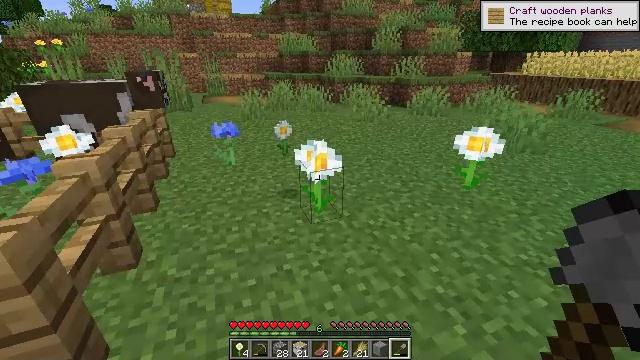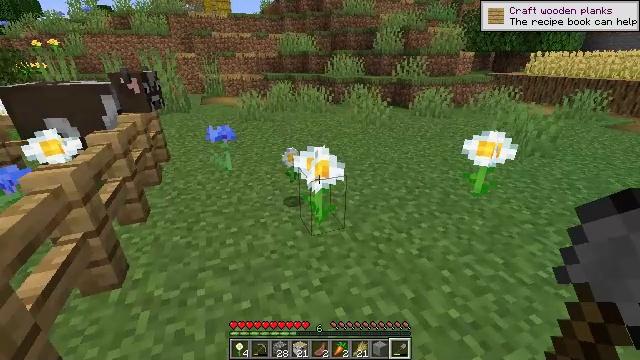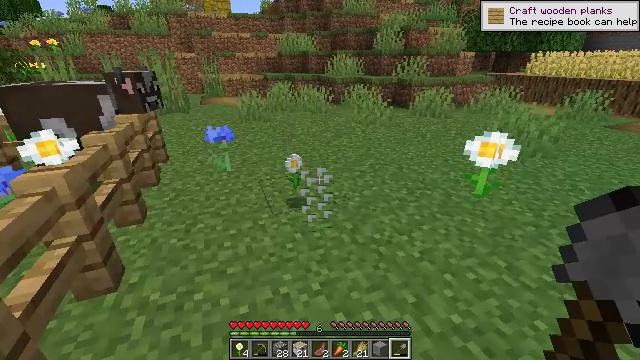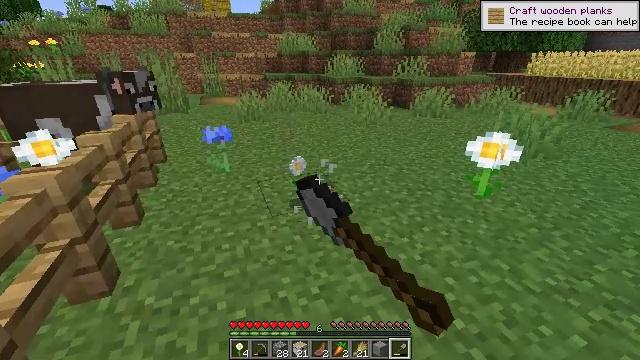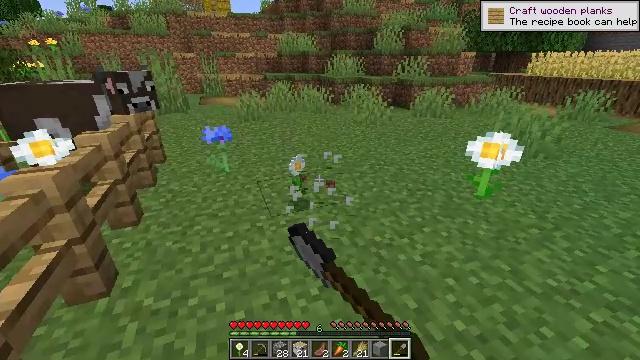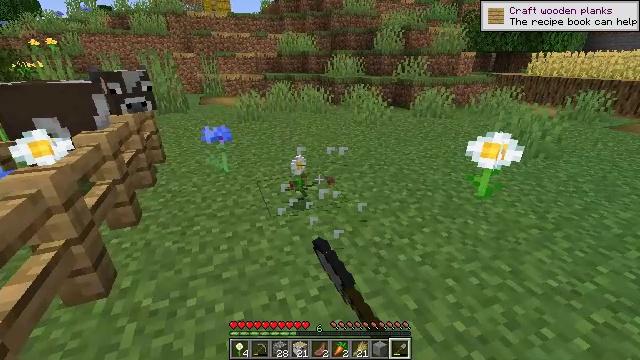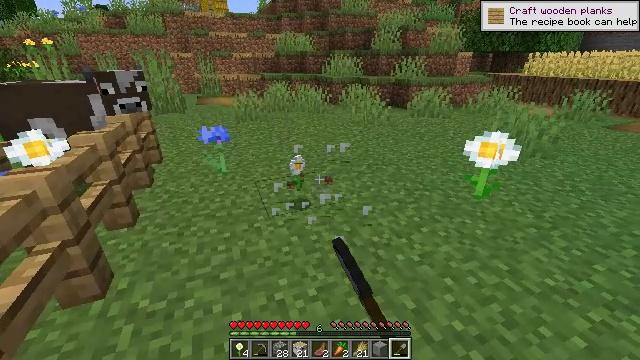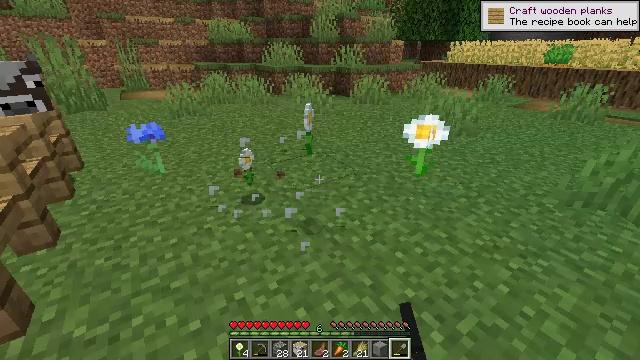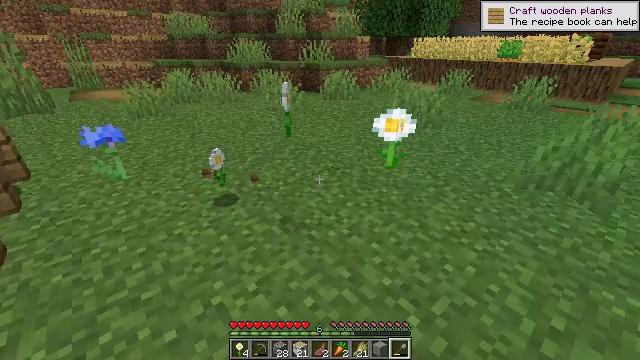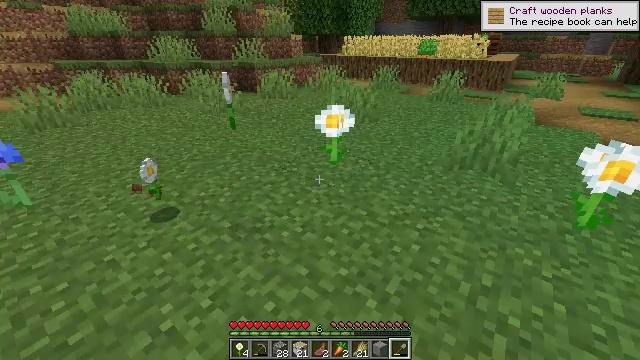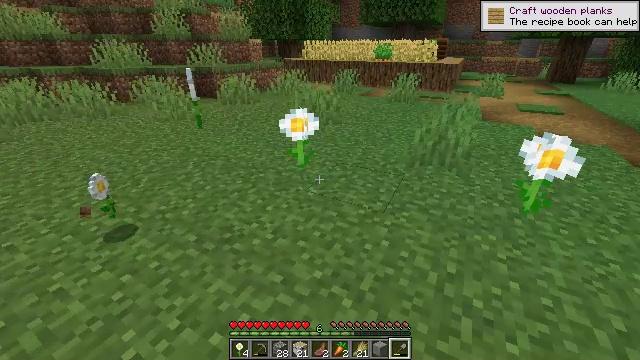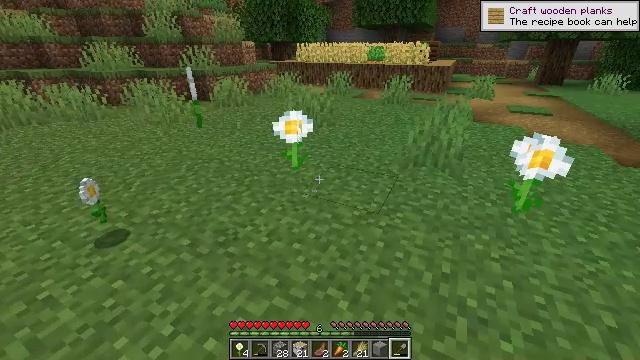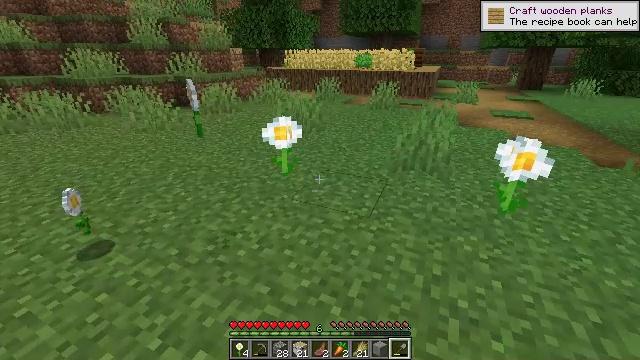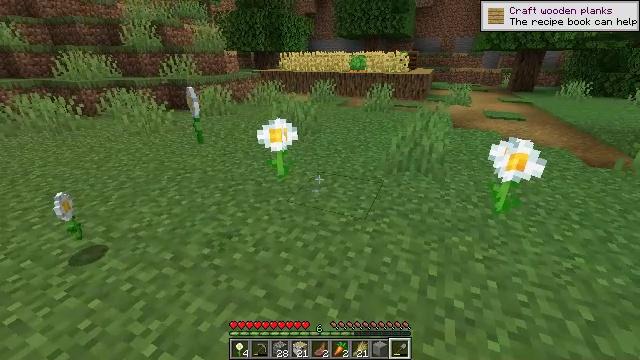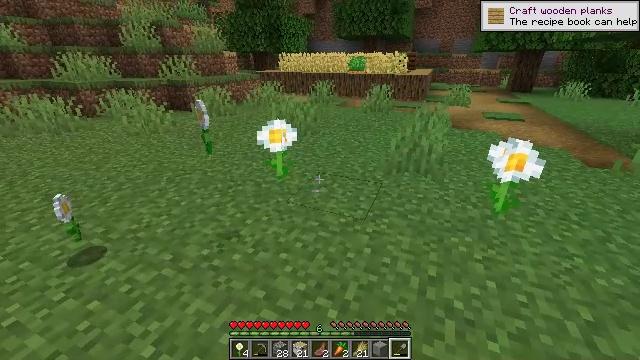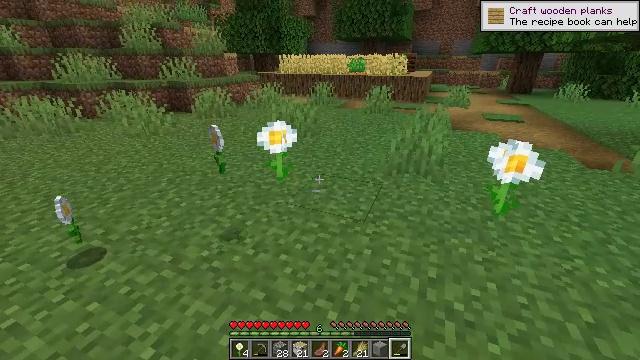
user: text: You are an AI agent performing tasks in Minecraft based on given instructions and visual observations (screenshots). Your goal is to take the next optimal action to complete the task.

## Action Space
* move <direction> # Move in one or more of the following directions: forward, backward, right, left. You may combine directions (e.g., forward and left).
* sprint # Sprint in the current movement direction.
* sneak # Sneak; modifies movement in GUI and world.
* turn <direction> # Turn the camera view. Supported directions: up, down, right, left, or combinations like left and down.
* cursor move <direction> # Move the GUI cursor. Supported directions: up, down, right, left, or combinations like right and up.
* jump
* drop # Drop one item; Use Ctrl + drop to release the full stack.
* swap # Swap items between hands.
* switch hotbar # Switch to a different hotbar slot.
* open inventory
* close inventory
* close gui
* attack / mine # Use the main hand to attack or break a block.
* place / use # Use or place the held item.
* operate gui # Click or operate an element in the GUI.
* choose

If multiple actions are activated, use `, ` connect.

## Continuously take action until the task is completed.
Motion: motion action
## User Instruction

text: Break the oxeye daisy to gather it.
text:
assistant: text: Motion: no_op
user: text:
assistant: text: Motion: attack / mine
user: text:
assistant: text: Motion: attack / mine
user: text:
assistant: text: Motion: attack / mine
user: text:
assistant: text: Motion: attack / mine
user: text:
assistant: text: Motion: no_op
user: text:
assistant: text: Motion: turn right and down
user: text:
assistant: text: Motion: turn right
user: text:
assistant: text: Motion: turn right
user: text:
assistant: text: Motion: turn right
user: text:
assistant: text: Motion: turn right
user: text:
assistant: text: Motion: turn right and up
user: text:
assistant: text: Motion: turn right
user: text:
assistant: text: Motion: no_op
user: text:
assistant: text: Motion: no_op
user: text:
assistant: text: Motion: turn left and up
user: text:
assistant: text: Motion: turn left
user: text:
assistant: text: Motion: turn left and up
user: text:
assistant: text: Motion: no_op
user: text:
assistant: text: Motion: no_op
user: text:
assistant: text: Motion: no_op
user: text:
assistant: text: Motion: no_op
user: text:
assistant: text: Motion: attack / mine
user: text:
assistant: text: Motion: attack / mine
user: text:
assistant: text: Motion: attack / mine
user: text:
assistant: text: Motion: no_op
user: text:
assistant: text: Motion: no_op
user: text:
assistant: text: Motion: no_op